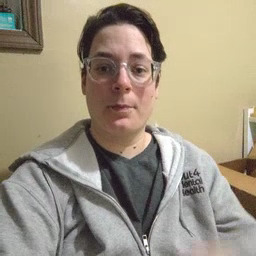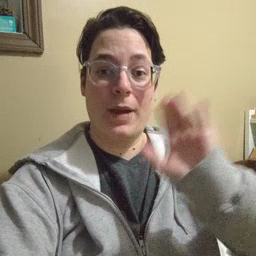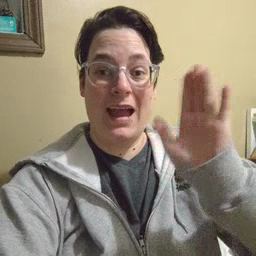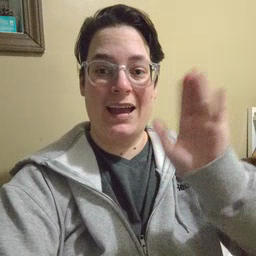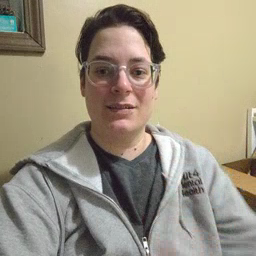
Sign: bye